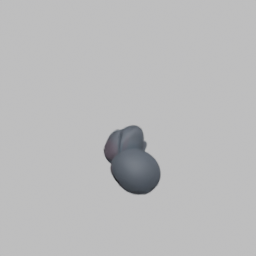
Label: animals